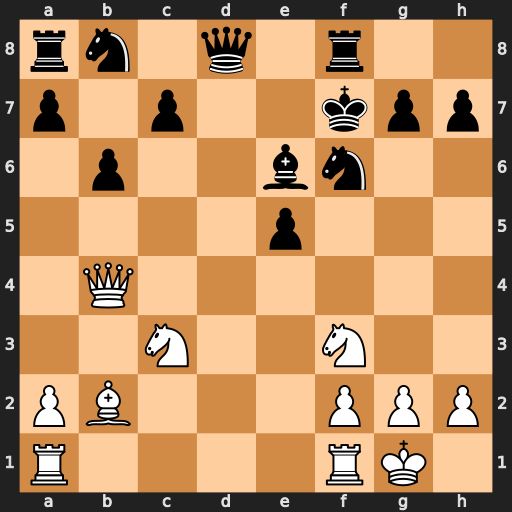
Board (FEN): rn1q1r2/p1p2kpp/1p2bn2/4p3/1Q6/2N2N2/PB3PPP/R4RK1
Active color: w
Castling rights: -
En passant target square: -
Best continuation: Ng5+ Kg8 Nxe6